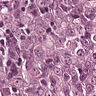
Metastatic tissue present: yes